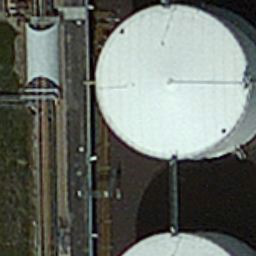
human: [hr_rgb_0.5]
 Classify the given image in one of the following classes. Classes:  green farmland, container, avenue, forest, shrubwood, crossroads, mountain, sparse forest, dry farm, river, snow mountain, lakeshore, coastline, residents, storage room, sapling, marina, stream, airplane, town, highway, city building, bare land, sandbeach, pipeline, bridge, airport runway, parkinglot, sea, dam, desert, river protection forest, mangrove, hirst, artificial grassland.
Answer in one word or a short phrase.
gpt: storage room